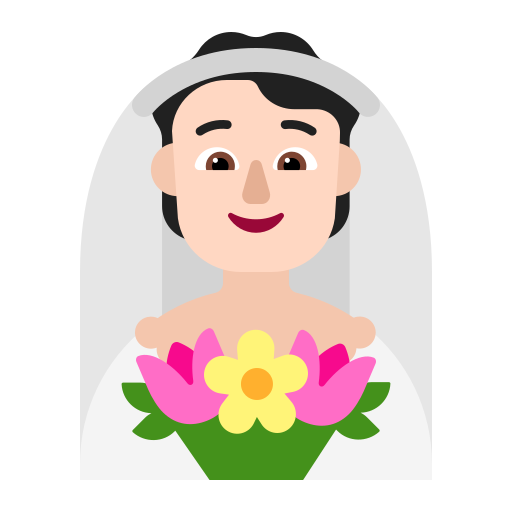
person with veil flat light